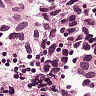
Metastatic tissue present: yes